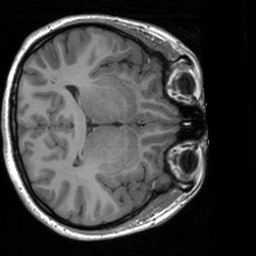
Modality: T1w
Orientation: axial
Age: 19
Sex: female
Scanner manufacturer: siemens
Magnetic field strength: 3 T
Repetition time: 1.9 s
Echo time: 0.00226 s